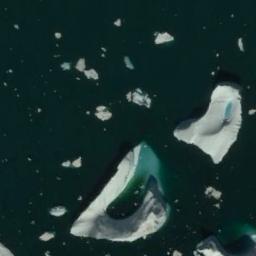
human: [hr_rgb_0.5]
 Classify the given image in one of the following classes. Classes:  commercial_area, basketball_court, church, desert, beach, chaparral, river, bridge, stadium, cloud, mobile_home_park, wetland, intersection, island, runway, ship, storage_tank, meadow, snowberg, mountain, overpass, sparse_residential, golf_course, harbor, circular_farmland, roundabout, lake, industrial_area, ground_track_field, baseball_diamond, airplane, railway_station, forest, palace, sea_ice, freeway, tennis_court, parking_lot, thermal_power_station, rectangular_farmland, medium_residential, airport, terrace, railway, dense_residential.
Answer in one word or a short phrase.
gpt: sea_ice